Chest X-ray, PA view. Patient: 44 years old, sex M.
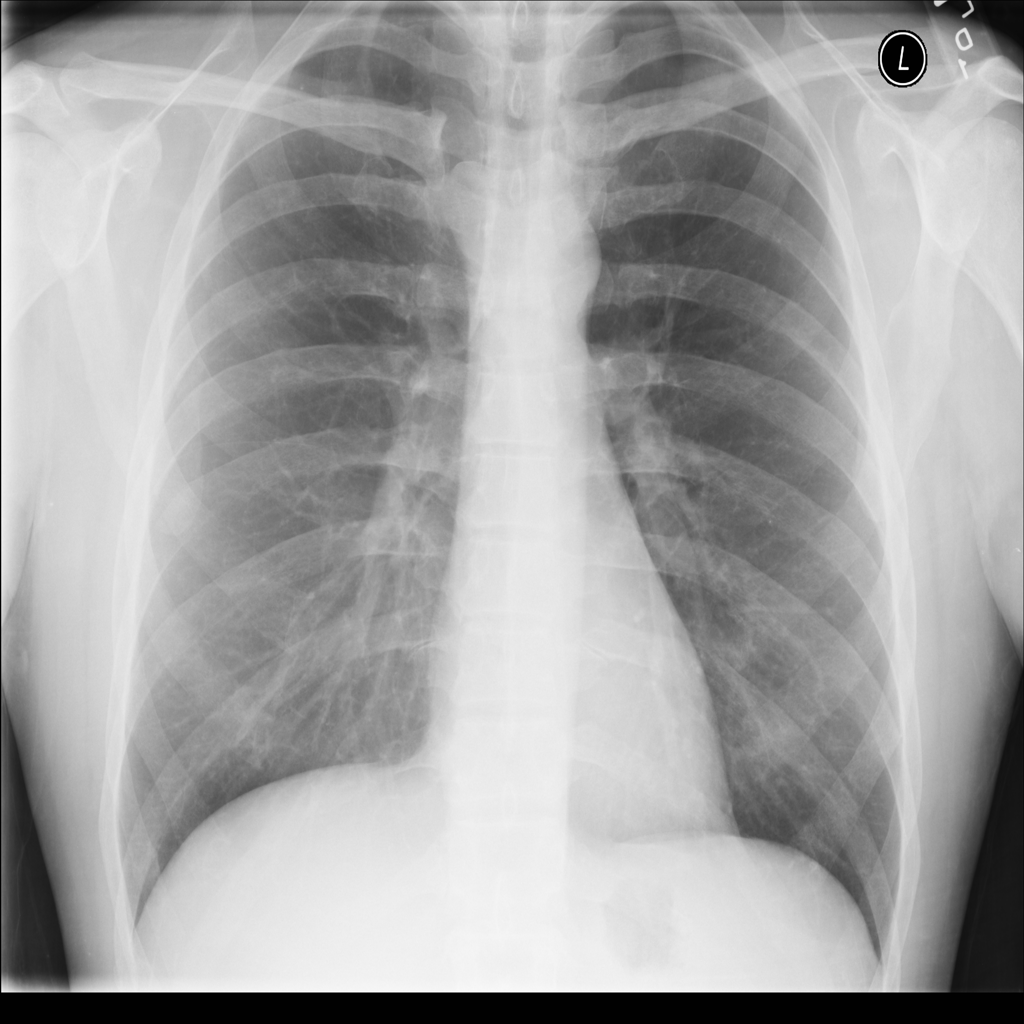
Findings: No Finding